Question: I have a simple application in ASP.NET C# and using MS SQL Server 2008. I need to register all visitor users to my site. For that users will have to fill a form.
The problem is that as the user enters the field, I should be able to check in background whether another user has already taken that . I will have to fire an sql select query to check for the availability.
Currently I am using the 'TextBoxName_TextChanged' method but it does not work in realtime. It works only on a postback. The code is that follows:
'''
protected void TextBox3_TextChanged(object sender, EventArgs e)
{
if (TextBox3.Text.Length == 0)
{
availability.Text = "";
return;
}
SqlDataAdapter adp = new SqlDataAdapter("select username from users where username='" + TextBox3.Text + "'", con);
DataSet ds = new DataSet();
adp.Fill(ds, "users");
if (ds.Tables["users"].Rows.Count > 0)
{
availability.ForeColor = System.Drawing.Color.Red;
availability.Text = "Not Available";
}
else
{
availability.ForeColor = System.Drawing.Color.White;
availability.Text = "Available";
}
}
'''
Please suggest me something as all I searched on web was about PHP, Not ASP.NET
'''
<asp:ScriptManager ID="ScriptManager1" runat="server">
</asp:ScriptManager>
<asp:UpdatePanel ID="UpdatePanel1" runat="server">
</asp:UpdatePanel>
<table cellpadding="5" class="style1">
<tr>
<td class="style3">
<asp:Label ID="Label3" runat="server" Text="Username" ForeColor="White"></asp:Label>&nbsp;&nbsp; </td>
<td style="border:0px none #FF0000;">
<asp:TextBox ID="TextBox3" runat="server" Width="175px"
CssClass="input-control" ForeColor="Black" ontextchanged="TextBox3_TextChanged" AutoPostBack="true"></asp:TextBox></td>
</tr>
<tr>
<td class="style3"></td>
<td style="border:0px none #FF0000;">
<asp:Label ID="availability" runat="server" Width="175px" CssClass="text" Text="availability"></asp:Label></td>
</tr>
<tr>
<td class="style3">
<asp:Label ID="Label4" runat="server" Text="Password" ForeColor="White"></asp:Label>&nbsp;&nbsp;&nbsp; </td>
<td style="border:0px none #FF0000;">
<asp:TextBox ID="TextBox4" runat="server" Width="175px" TextMode="Password" CssClass="input-control" ForeColor="Black"></asp:TextBox></td>
</tr>
<tr>
<td class="style3">
<asp:Label ID="Label5" runat="server" Text="Email" ForeColor="White"></asp:Label>&nbsp;&nbsp;&nbsp; </td>
<td style="border:0px none #FF0000;">
<asp:TextBox ID="TextBox5" runat="server" Width="175px" CssClass="input-control" ForeColor="Black"></asp:TextBox></td>
</tr>
<tr>
<td class="style3">
<td style="width:30%; text-align: right; padding: 10px; border:none;">
<div class="button-set" data-role="button-set">
<asp:Button ID="Button2" runat="server" class="active bg-color-red" Text="Sign Up" />
</div>
</tr>
</table></asp:UpdatePanel>
'''
---
Update:
Following Everybody's comments and answers I have achieved this much with a little problem shown in this screenshot:
Don't know why there are another label with status and the stays as it is. Please help.
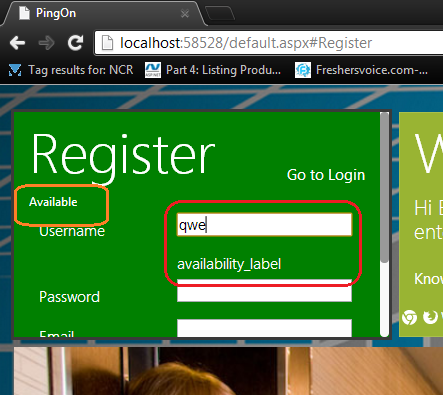
Answer: I believe that you're update panel is not well formatted. You need to put "availability" label into update panel, then set a trigger for the username text box and then set the event name.
something like :
'''
<asp:UpdatePanel ID="UpdatePanel1" runat="server">
<ContentTemplate>
<asp:Label ID="availability" AppendDataBoundItems="true" runat="server" >
</asp:Label>
</ContentTemplate>
<Triggers>
<asp:AsyncPostBackTrigger ControlID="TextBox3" EventName="TextChanged" />
</Triggers>
</asp:UpdatePanel>
'''
you also nee to set AutoPostBack="True" in your text box.
I think it shall work.